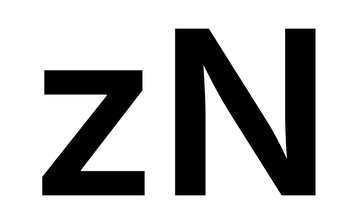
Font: Inter_SemiBold